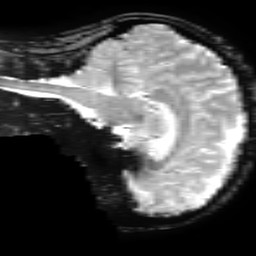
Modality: T2starw
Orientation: sagittal
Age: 34
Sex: female
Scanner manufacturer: ge
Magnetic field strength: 3 T
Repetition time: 0.65 s
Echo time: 0.02 s